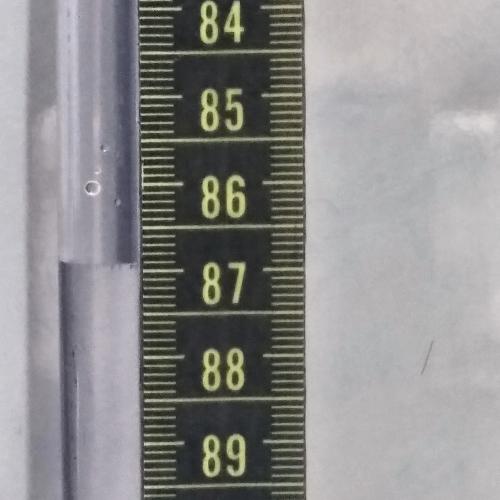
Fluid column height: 86.9 cm